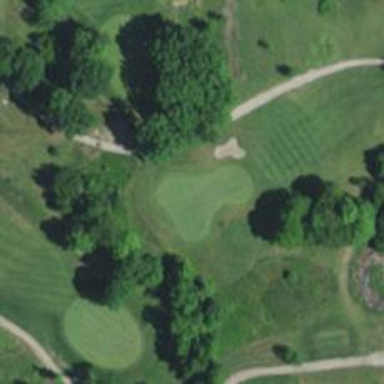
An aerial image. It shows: Golf hole.